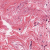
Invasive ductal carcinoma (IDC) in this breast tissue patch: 0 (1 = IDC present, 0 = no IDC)